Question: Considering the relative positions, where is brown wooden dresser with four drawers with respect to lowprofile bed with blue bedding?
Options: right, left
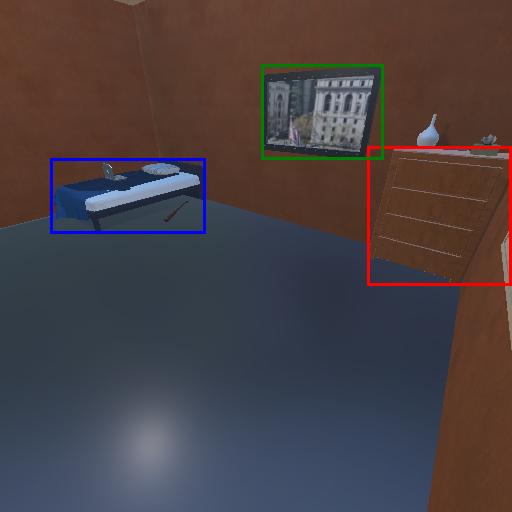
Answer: right